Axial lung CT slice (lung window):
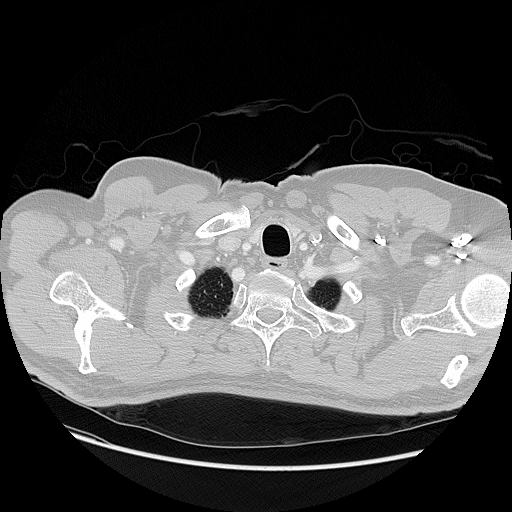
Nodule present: no